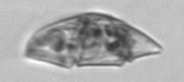
Label: Gyrodinium